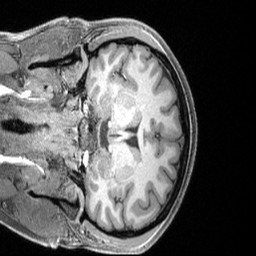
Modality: T1w
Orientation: coronal
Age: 32
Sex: female
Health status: ill
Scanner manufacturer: siemens
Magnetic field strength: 3 T
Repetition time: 2.4 s
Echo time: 0.00222 s